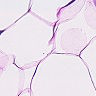
Metastatic tissue present: no